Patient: sex M, age 48
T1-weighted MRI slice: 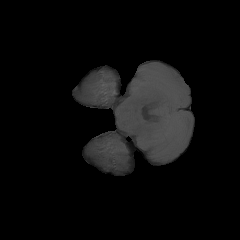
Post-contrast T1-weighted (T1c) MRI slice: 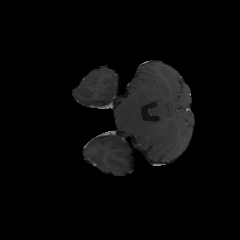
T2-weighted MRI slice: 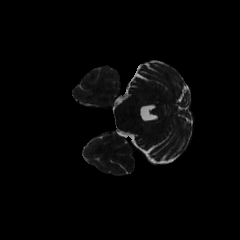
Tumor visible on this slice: no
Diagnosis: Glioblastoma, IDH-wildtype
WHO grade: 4